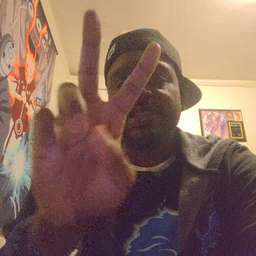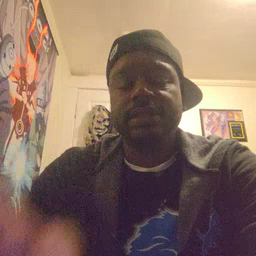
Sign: TV